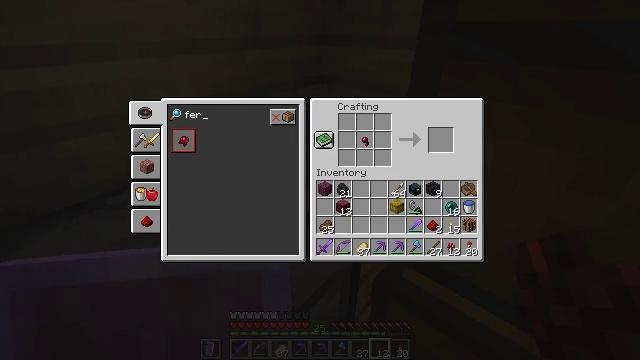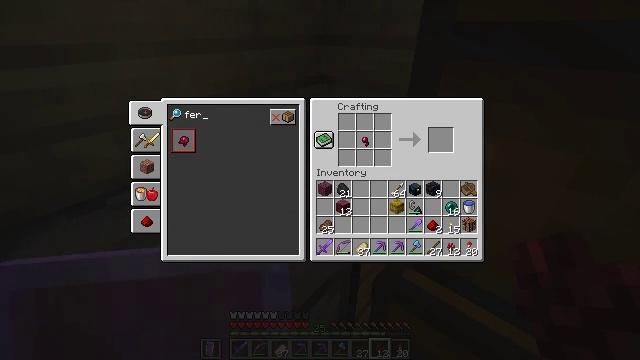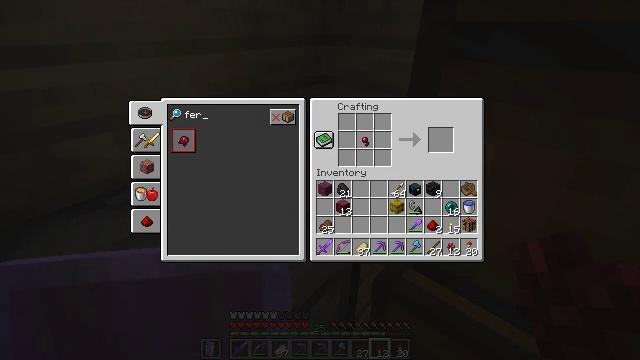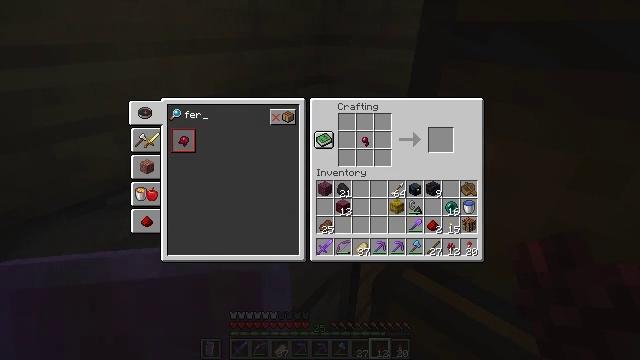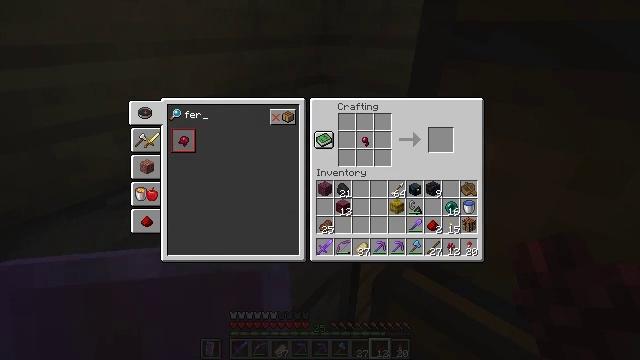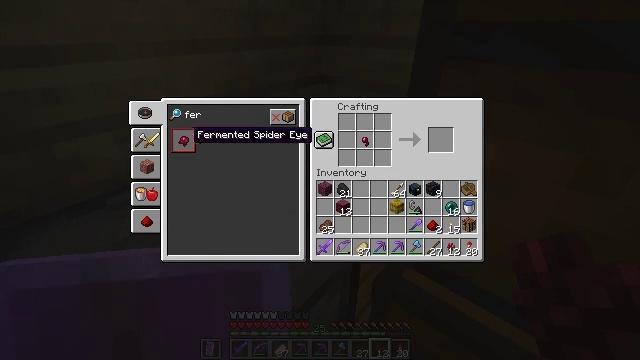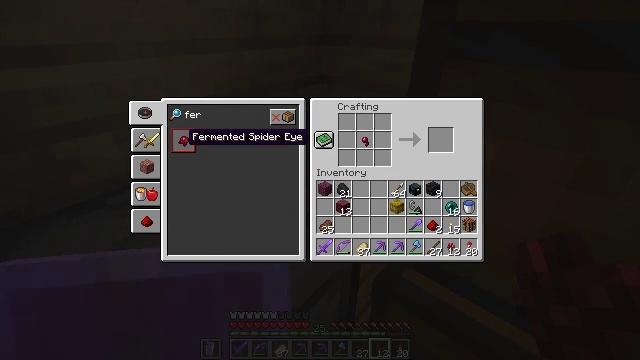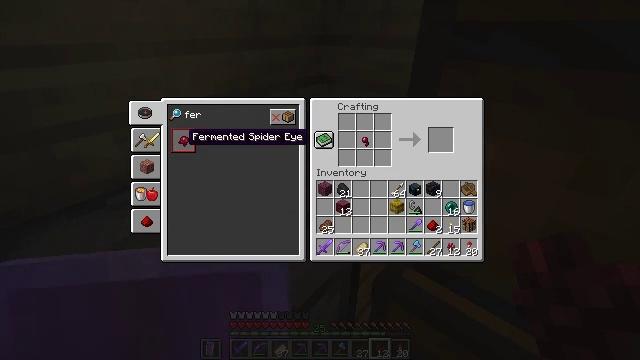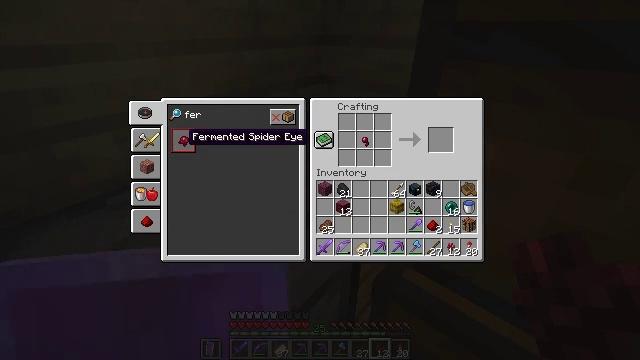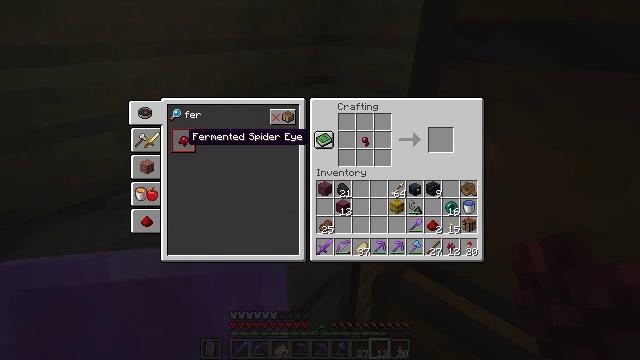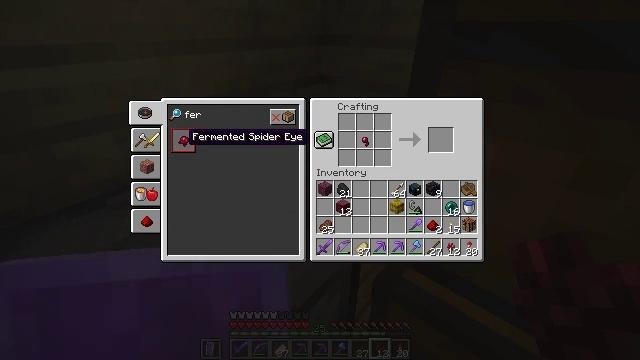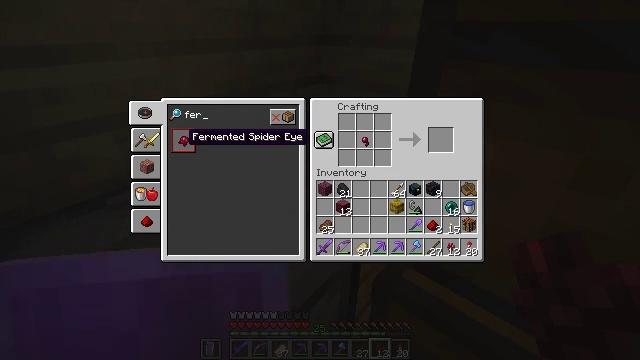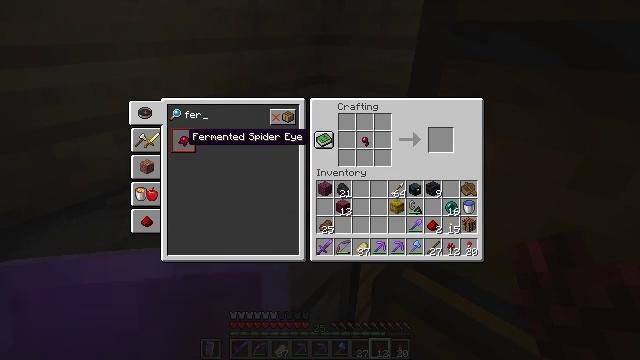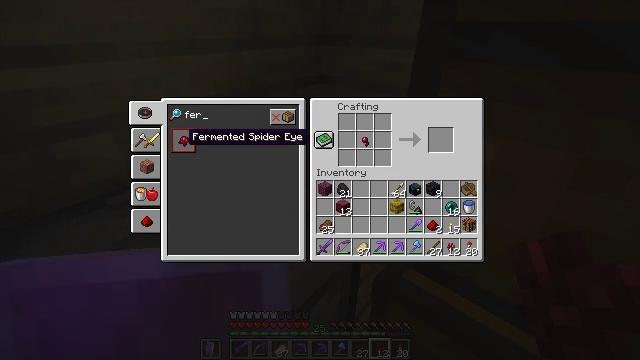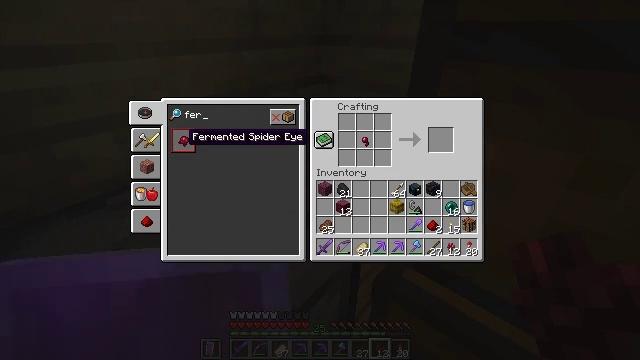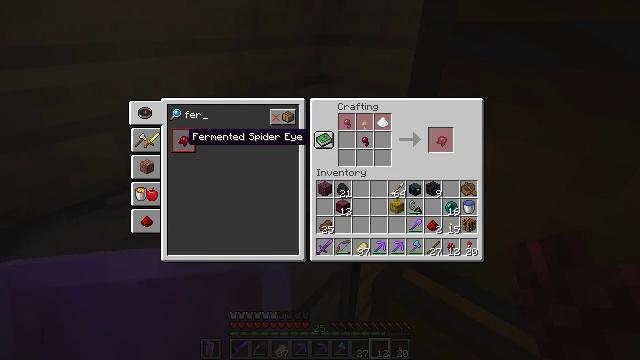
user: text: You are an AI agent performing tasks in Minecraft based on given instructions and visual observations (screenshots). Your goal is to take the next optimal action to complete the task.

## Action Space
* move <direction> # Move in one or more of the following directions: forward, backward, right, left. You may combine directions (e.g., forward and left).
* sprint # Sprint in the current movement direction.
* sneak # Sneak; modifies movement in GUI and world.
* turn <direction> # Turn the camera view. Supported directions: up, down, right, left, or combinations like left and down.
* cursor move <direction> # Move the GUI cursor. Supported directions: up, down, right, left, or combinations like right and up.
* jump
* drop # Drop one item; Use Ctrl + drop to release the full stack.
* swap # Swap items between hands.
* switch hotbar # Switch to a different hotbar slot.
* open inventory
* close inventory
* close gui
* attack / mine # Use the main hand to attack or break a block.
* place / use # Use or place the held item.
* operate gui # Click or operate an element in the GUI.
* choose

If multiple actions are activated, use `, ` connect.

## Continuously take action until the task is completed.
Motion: motion action
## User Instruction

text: Turn sugarcane into sugar.
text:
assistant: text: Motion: no_op
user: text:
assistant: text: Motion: no_op
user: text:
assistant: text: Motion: no_op
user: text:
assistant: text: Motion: no_op
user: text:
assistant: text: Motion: turn left and down
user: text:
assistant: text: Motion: no_op
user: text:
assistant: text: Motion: no_op
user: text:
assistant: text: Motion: no_op
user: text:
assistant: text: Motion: no_op
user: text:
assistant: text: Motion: attack / mine
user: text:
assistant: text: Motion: attack / mine
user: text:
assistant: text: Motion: attack / mine
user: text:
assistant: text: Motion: attack / mine
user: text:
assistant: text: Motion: no_op
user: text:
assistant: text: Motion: no_op
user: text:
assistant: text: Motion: no_op
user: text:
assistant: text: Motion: no_op
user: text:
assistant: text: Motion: no_op
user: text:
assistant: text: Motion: no_op
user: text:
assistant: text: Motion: no_op
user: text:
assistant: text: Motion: no_op
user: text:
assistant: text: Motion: no_op
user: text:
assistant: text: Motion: no_op
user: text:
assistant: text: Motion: no_op
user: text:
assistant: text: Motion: no_op
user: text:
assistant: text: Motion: no_op
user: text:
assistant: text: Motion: no_op
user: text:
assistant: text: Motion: no_op
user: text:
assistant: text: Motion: no_op
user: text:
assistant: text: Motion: no_op